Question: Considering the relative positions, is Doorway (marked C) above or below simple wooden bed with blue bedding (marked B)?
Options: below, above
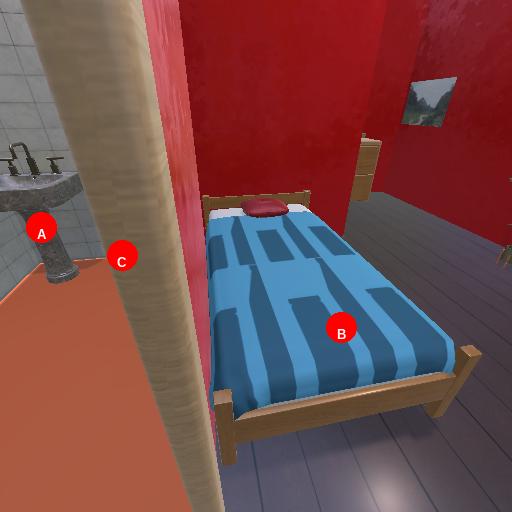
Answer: below